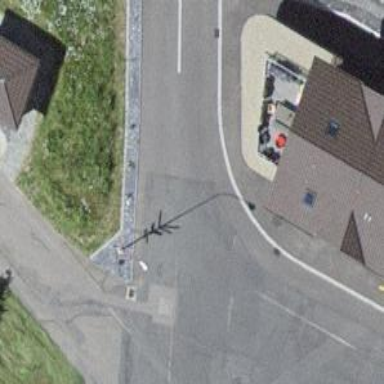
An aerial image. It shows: Post box.